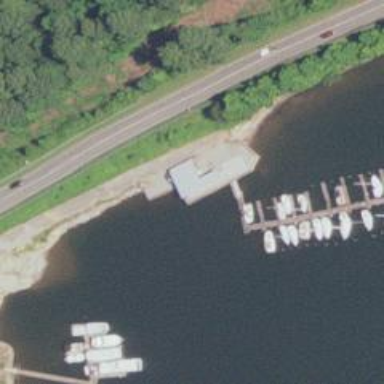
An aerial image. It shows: Pier with mooring facilities.